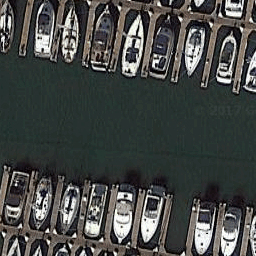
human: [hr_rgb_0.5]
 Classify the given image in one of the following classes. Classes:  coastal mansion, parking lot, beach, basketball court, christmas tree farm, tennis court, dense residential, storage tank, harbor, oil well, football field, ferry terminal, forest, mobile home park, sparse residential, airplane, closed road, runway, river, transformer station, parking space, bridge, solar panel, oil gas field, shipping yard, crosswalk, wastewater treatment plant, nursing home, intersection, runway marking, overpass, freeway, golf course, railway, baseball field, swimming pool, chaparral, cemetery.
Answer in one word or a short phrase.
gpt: harbor